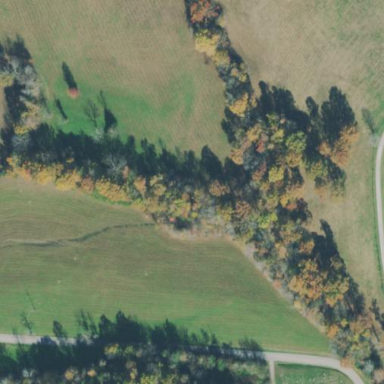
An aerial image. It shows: Serene woodland landscape.